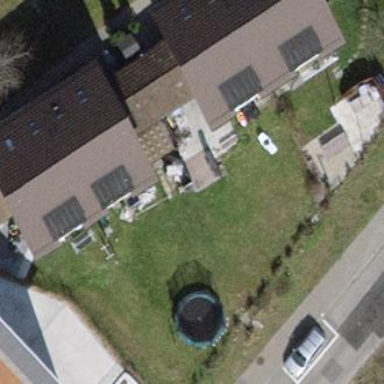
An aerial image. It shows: Terrace building.